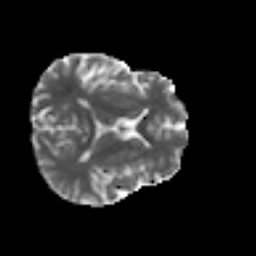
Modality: MD
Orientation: axial
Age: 32
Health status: ill
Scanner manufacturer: philips
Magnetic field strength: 3 T
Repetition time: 9 s
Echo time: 0.127 s